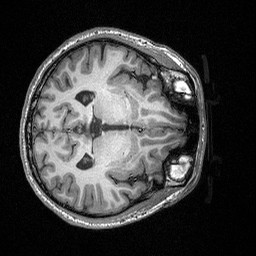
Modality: T1w
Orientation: axial
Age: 23
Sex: male
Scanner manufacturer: siemens
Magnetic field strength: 3 T
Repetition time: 2.53 s
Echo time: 0.00309 s